九年级 · 组合几何学
如图, 在 $\triangle A B C$ 中, 点 $D$ 为 $\triangle A B C$ 的内心, $\angle A=60^{\circ}, C D=2, B D=4$, 则 $\triangle D B C$ 的面积是 $(\quad)$

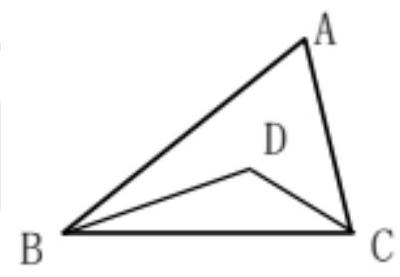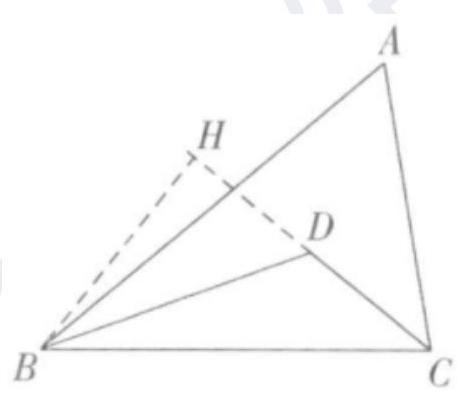
A. $4 \sqrt{3}$
B. $2 \sqrt{3}$
C. 2
D. 4
答案: B
解析: 【分析】

本题考查了三角形的内心定义, 勾股定理, 三角形的内角和定理以及含 $30^{\circ}$ 角的直角三角形的性质以及三角形的面积, 熟练掌握三角形的内心定义, 勾股定理, 三角形的内角和定理以及含 $30^{\circ}$ 角的直角三角形的性质是解题的关键.

根据 $D$ 为 $\triangle A B C$ 的内心得到 $(\angle D B C+\angle D C B)=\frac{1}{2}\left(180^{\circ}-\angle A\right)$, 进而得出 $\angle B D C 、 \angle B D H$ 和 $\angle H B D$ 的度数, 再根据含 $30^{\circ}$ 角的直角三角形的性质得出 $D H=\frac{1}{2} B D$, 在直角三角形 $B D H$ 中, 根据勾股定理得出 $B H$ 的长, 最后根据三角形的面积公式得出结果.

【解答】

解: 过点 $B$ 作 $B H \perp C D$ 的延长线于点 $H$.

$\because$ 点 $D$ 为 $\triangle A B C$ 的内心, $\angle A=60^{\circ}$,

$\therefore \angle D B C+\angle D C B=\frac{1}{2}(\angle A B C+\angle A C B)=\frac{1}{2}\left(180^{\circ}-\angle A\right)$,

$\therefore \angle B D C=180^{\circ}-\frac{1}{2}\left(180^{\circ}-\angle A\right)=90^{\circ}+\frac{1}{2} \angle A=90^{\circ}+\frac{1}{2} \times 60^{\circ}=120^{\circ}$,

$\therefore \angle B D H=60^{\circ}$,

$\therefore \angle H B D=30^{\circ}$.
$\because B D=4$,

$\therefore D H=\frac{1}{2} B D=\frac{1}{2} \times 4=2$,

在Rt $\triangle B D H$ 中, $\because B D^{2}=D H^{2}+B H^{2}$,

$\therefore B H=\sqrt{B D^{2}-D H^{2}}=\sqrt{4^{2}-2^{2}}=2 \sqrt{3}$,

$\because C D=2$,

$\therefore \triangle D B C$ 的面积 $=\frac{1}{2} C D \cdot B H=\frac{1}{2} \times 2 \times 2 \sqrt{3}=2 \sqrt{3}$,

故选 $B$.